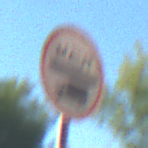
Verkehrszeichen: Mautpflicht
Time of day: MorningAfternoon
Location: Outdoor (Suburban)
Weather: PartlyCloudy
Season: NotSpecified
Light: Natural